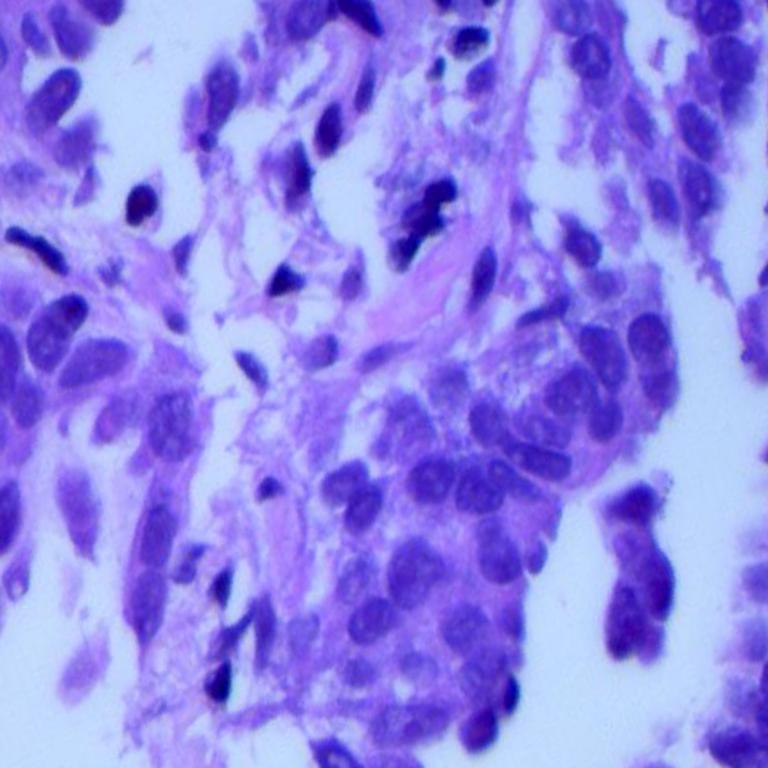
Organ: lung
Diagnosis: adenocarcinomas